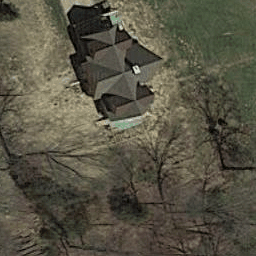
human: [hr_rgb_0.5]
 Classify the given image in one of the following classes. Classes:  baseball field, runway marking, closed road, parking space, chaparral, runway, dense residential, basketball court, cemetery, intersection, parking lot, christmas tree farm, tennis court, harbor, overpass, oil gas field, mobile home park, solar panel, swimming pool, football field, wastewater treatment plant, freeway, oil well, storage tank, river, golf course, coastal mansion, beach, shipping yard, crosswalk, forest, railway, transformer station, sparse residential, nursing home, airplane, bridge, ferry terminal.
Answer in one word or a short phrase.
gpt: sparse residential